Question: I am making tweet button to send defined message to predefined user.
this code only sends tweet to my wall
how to set reciever when i tweet?
'''
Intent intent = new Intent(Intent.ACTION_SEND);
intent.setComponent(targetComponent);
String intentType = (targetComponent.getClassName().contains("com.twidroid")) ?
"application/twitter" : "text/plain";
intent.setType(intentType);
intent.putExtra(Intent.EXTRA_TEXT, "@victim Spacemarine has voted for the sake of Emperor! #becounted");
this.startActivity(intent);
'''
my result

but it goes to my wall not to victim's as i want
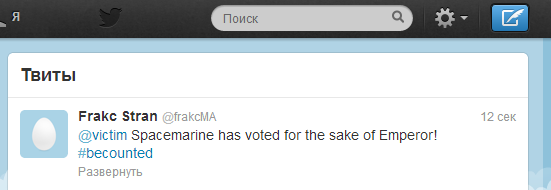
Answer: If the user follows you, you will be able to send him a Direct Message. Otherwise the only solution you have is the one that you use in your question.